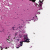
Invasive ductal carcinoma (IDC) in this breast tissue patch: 0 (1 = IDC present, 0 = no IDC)